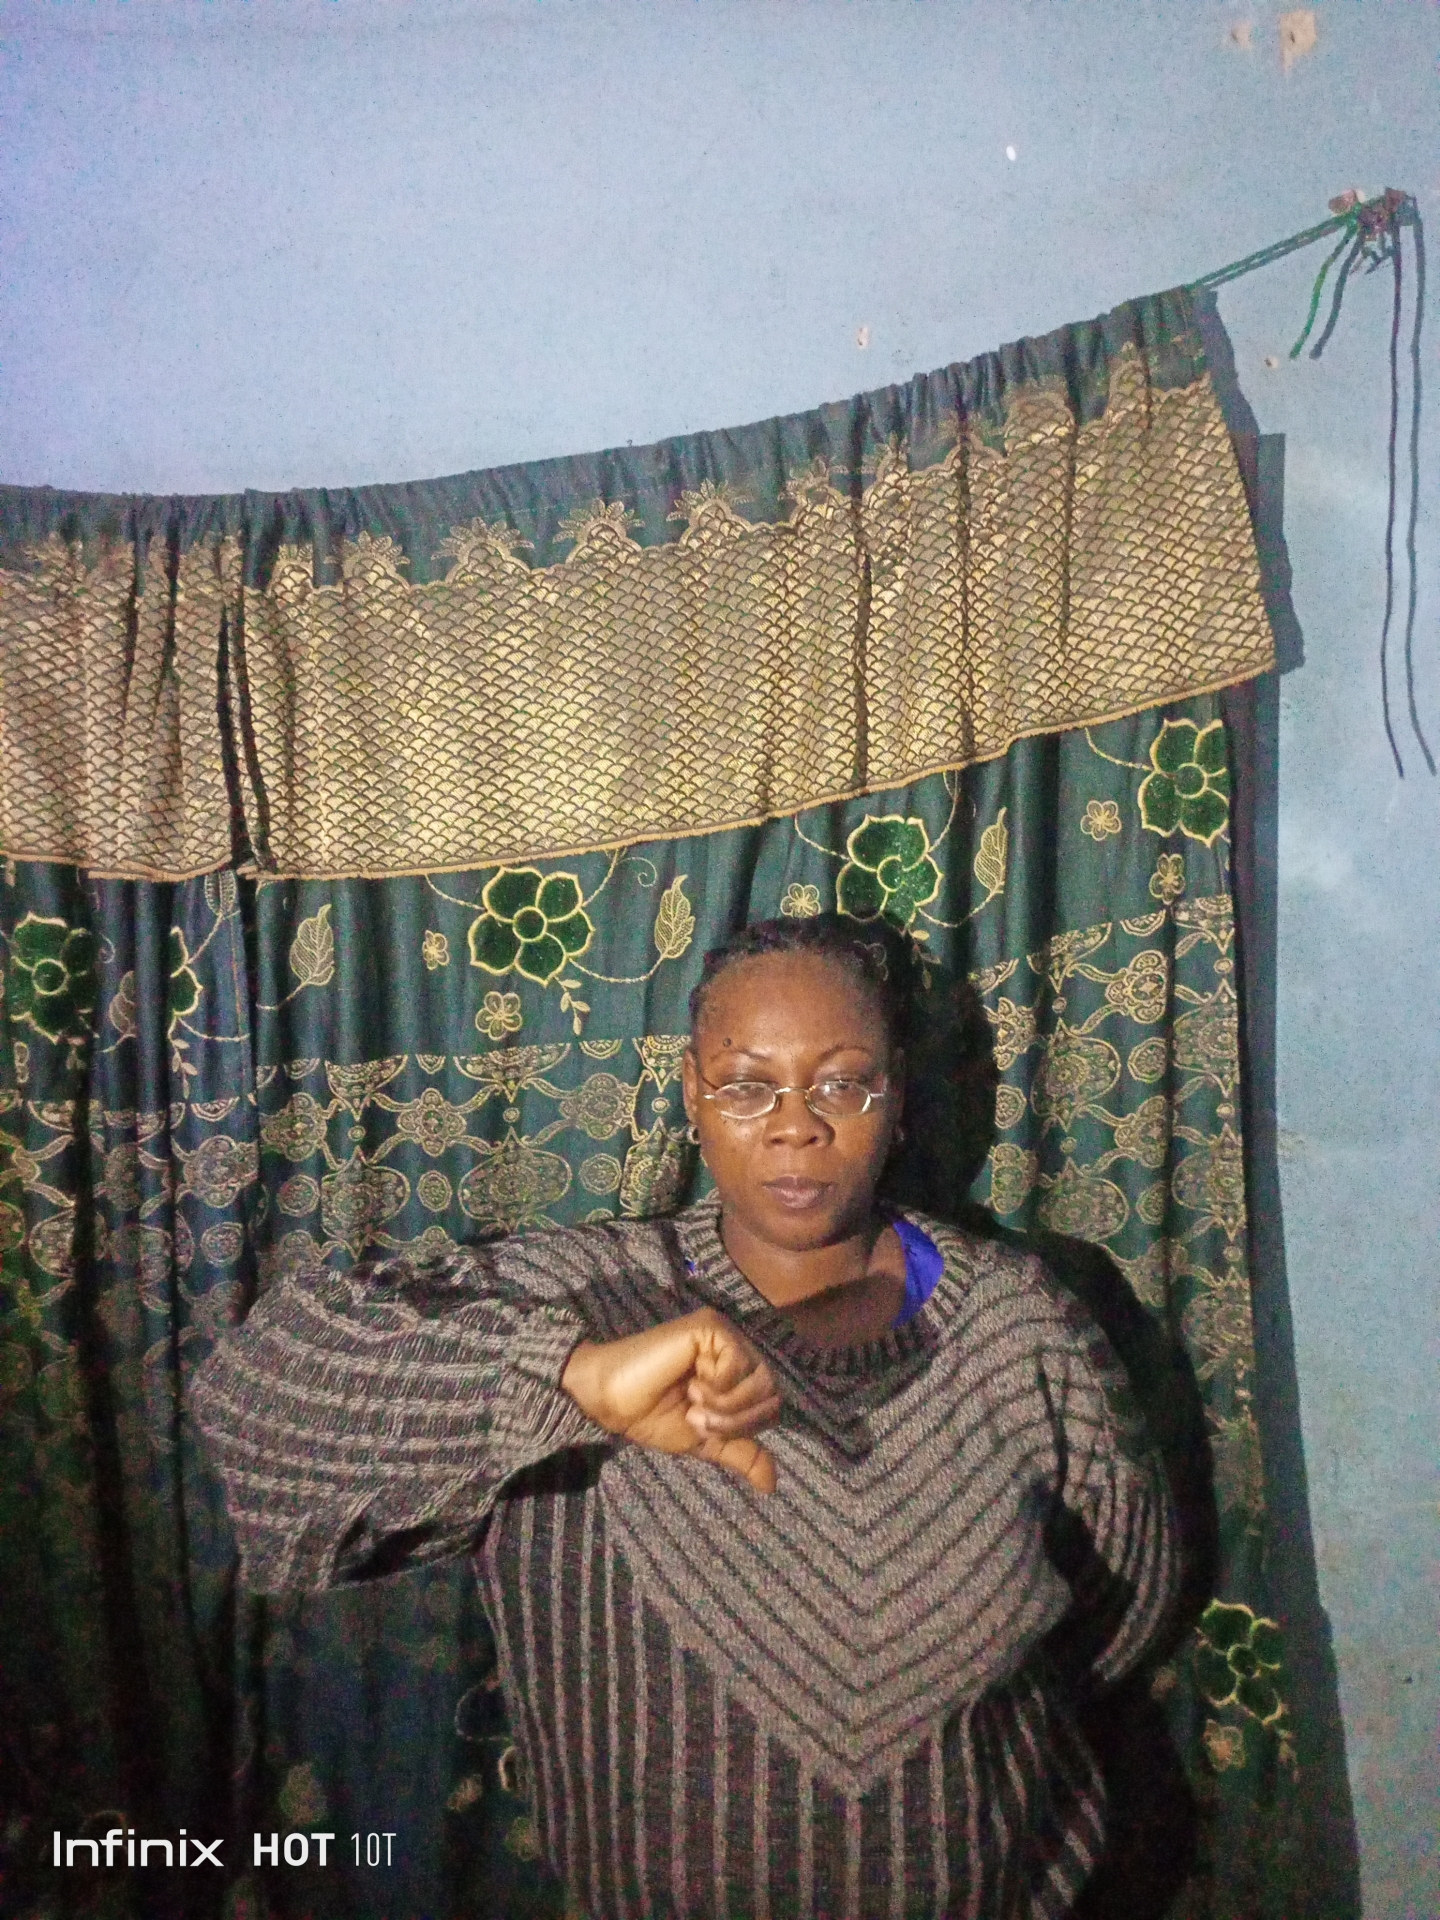
Label: noise